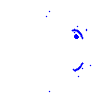
Particle: pion